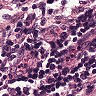
Metastatic tissue present: no